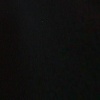
Label: space